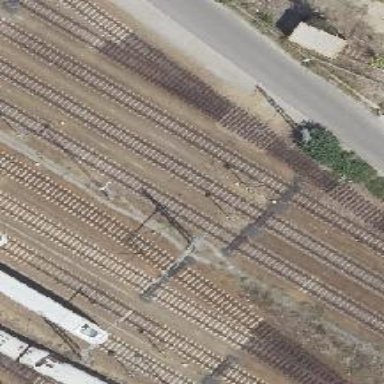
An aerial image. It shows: Railway signal.